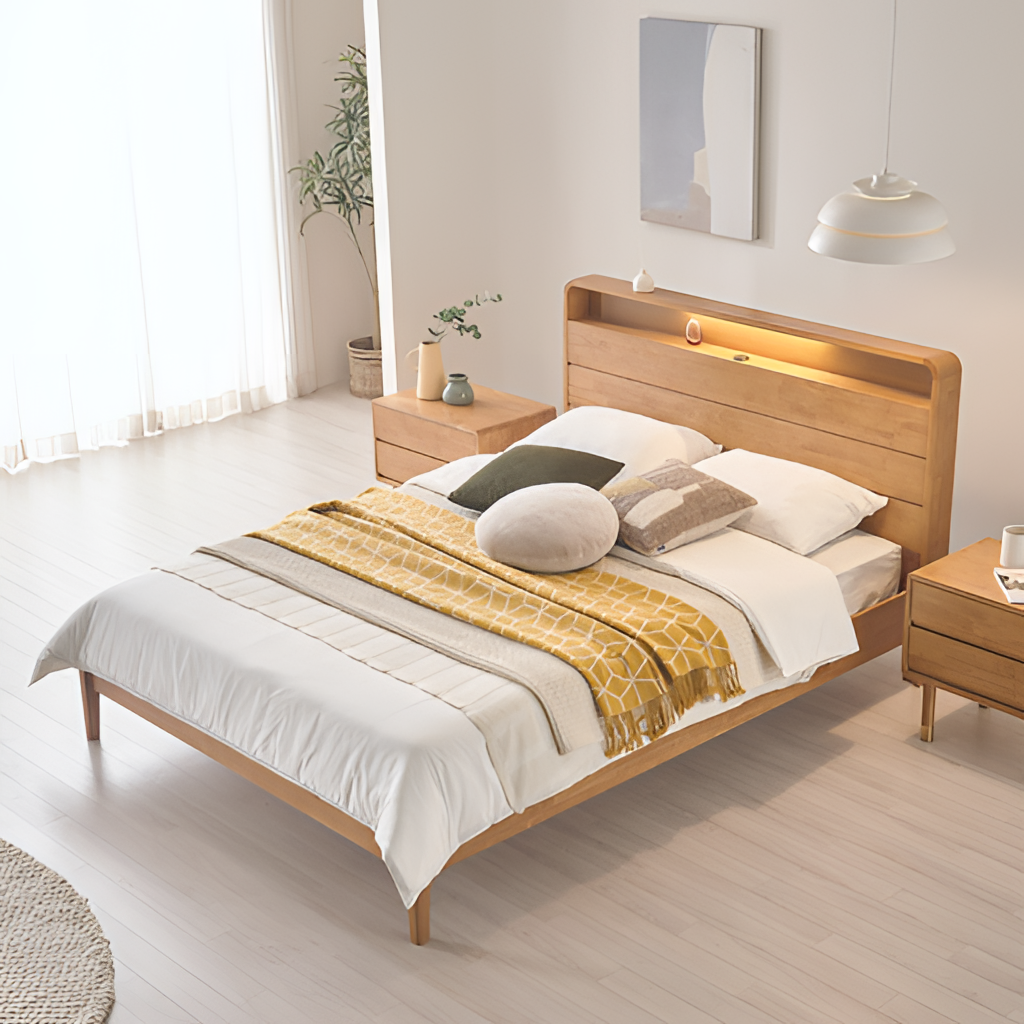
bedroom, wood illuminated headboard bed, modern, wood flooring, with plank pattern, white paint wallpaper, with solid pattern